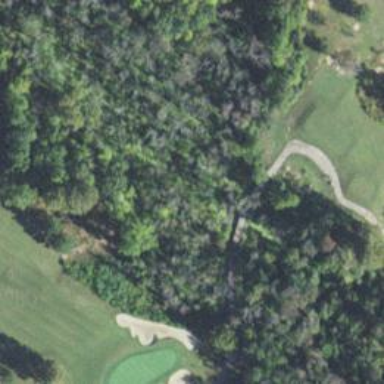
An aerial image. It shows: Path bridge over golf course.